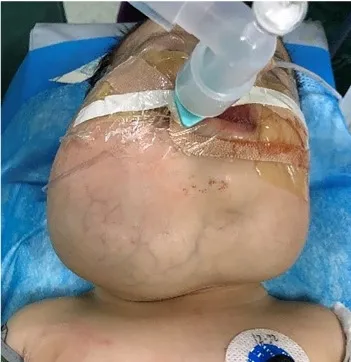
Patient 2 from
Table 1. Extensive mixed, mostly macrocystic cervicofacial lymphatic malformations requiring intubation at birth. (A) Baseline after sclerotherapy, prior to initiation of sirolimus.
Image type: medical_photograph (other_medical_photograph)